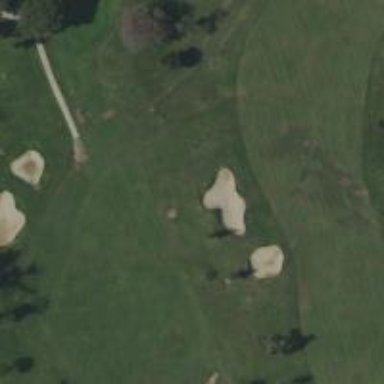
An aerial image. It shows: Golf fairway in the image.